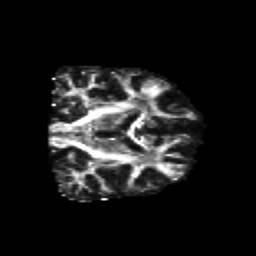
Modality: FA
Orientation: coronal
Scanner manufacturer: siemens
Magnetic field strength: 3 T
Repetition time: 6.8 s
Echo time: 0.093 s